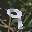
Label: 9